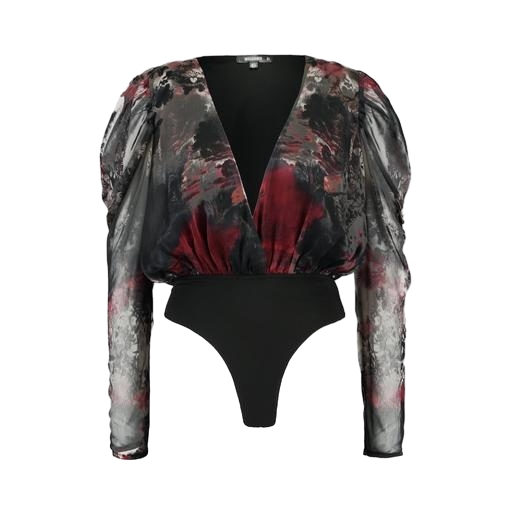
multicolor bodysuit, black plunge bodysuit, black mira cape-effect bodysuit, white background